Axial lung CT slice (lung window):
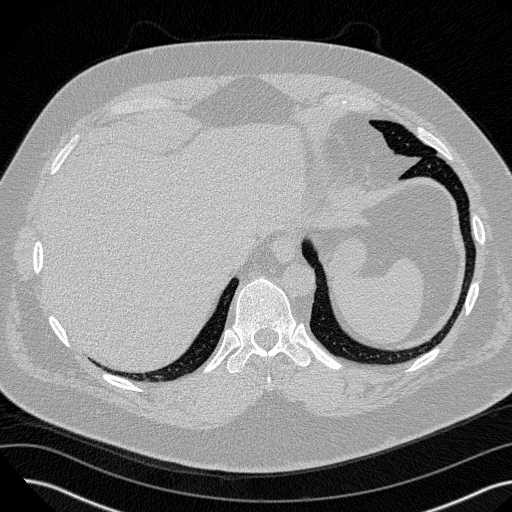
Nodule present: no